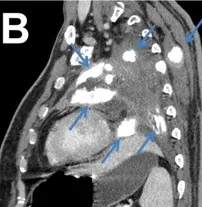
(A, B) Six months after the operation, contrast-enhanced CT scan showing enlargement of the recurrence and metastases (blue arrows).
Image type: radiology (ct)